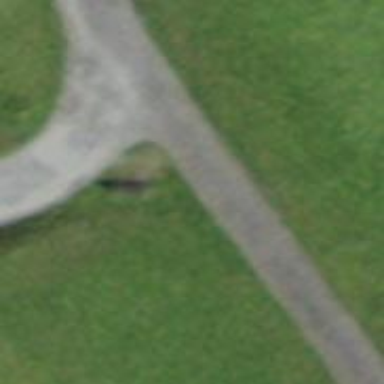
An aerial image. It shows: Bench for seating.